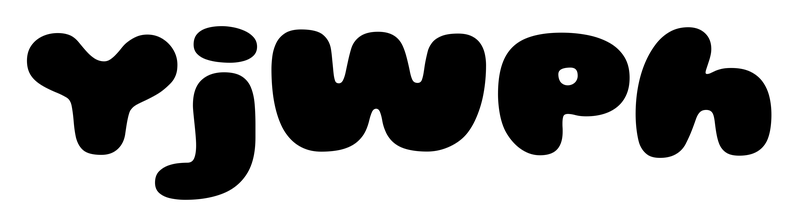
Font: Gluten_Black